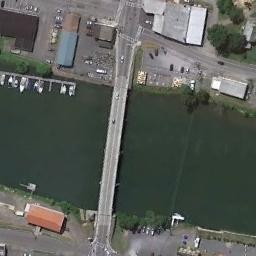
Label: bridge